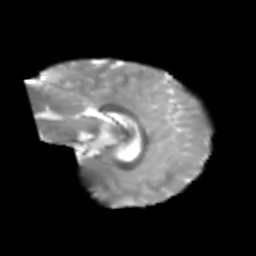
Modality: T2w
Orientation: sagittal
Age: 7
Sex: male
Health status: healthy